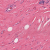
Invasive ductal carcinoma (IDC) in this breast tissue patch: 0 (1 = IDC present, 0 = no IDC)